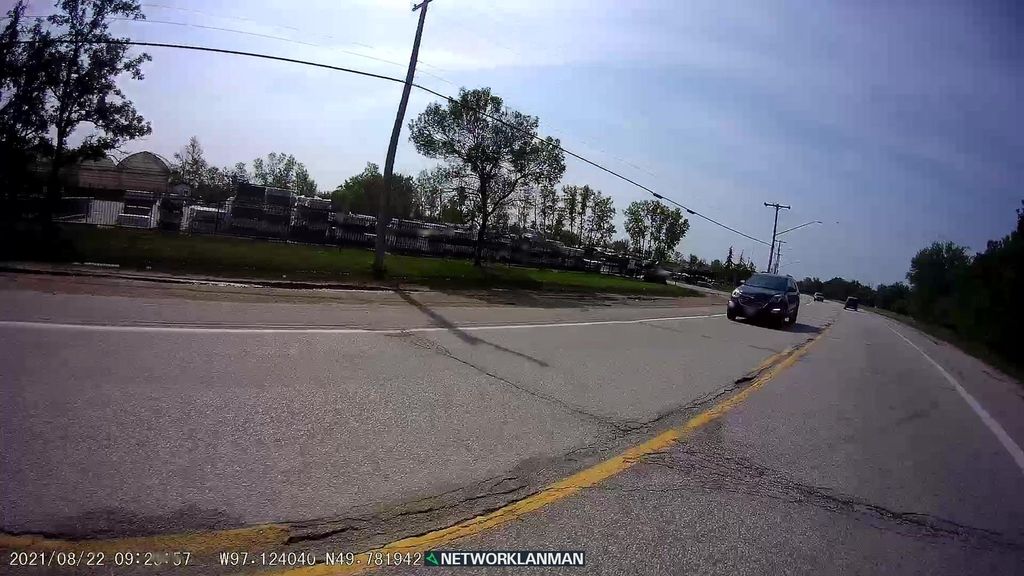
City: winnipeg